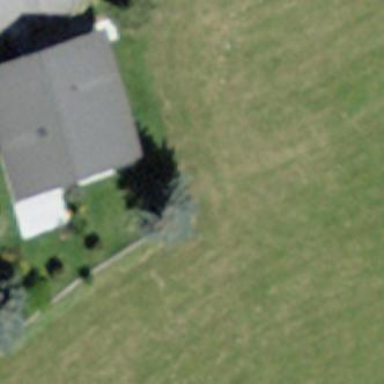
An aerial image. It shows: Simple house.